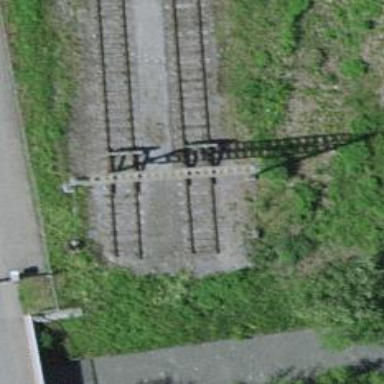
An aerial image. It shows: Railway buffer stop.